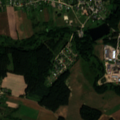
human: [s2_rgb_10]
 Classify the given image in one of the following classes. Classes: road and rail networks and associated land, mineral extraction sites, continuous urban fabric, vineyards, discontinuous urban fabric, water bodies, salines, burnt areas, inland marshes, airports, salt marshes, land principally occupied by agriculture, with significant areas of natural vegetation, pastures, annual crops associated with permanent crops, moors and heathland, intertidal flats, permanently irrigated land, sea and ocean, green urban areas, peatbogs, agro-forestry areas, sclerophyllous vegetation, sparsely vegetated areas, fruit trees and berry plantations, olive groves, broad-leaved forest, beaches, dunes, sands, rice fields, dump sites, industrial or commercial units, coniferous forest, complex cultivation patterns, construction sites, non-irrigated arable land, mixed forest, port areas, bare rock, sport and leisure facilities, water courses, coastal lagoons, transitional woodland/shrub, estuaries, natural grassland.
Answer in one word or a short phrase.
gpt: discontinuous urban fabric, non-irrigated arable land, complex cultivation patterns, broad-leaved forest, coniferous forest